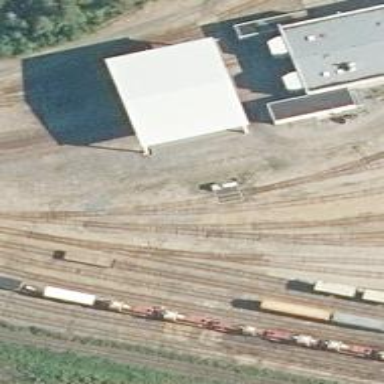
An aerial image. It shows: Railway spur service.